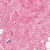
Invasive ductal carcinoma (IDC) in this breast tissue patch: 0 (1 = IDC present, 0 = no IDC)